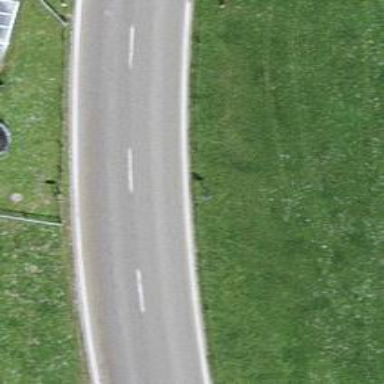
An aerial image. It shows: Secondary road with asphalt surface.